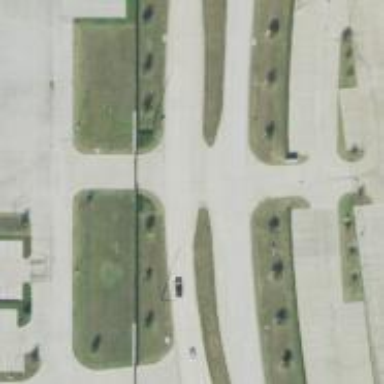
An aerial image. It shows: Secondary link road.